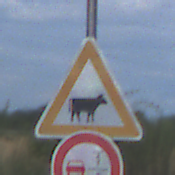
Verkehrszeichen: ViehtriebLinks
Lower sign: VerbotUeberholenEinspurigeFahrzeuge
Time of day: MorningAfternoon
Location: Outdoor (Nature)
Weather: PartlyCloudy
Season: NotSpecified
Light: Natural